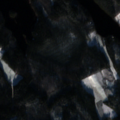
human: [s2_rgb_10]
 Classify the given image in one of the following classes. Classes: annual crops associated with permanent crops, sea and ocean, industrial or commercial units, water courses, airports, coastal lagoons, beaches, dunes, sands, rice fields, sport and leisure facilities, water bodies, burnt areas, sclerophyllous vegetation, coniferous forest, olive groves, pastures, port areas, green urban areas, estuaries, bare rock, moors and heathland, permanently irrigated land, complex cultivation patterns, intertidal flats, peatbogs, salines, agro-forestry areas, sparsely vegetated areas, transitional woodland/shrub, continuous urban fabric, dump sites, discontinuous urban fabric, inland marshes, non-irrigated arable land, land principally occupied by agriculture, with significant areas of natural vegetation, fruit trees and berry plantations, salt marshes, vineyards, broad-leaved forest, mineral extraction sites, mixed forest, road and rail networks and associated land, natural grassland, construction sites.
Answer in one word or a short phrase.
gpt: land principally occupied by agriculture, with significant areas of natural vegetation, coniferous forest, mixed forest, transitional woodland/shrub, water bodies